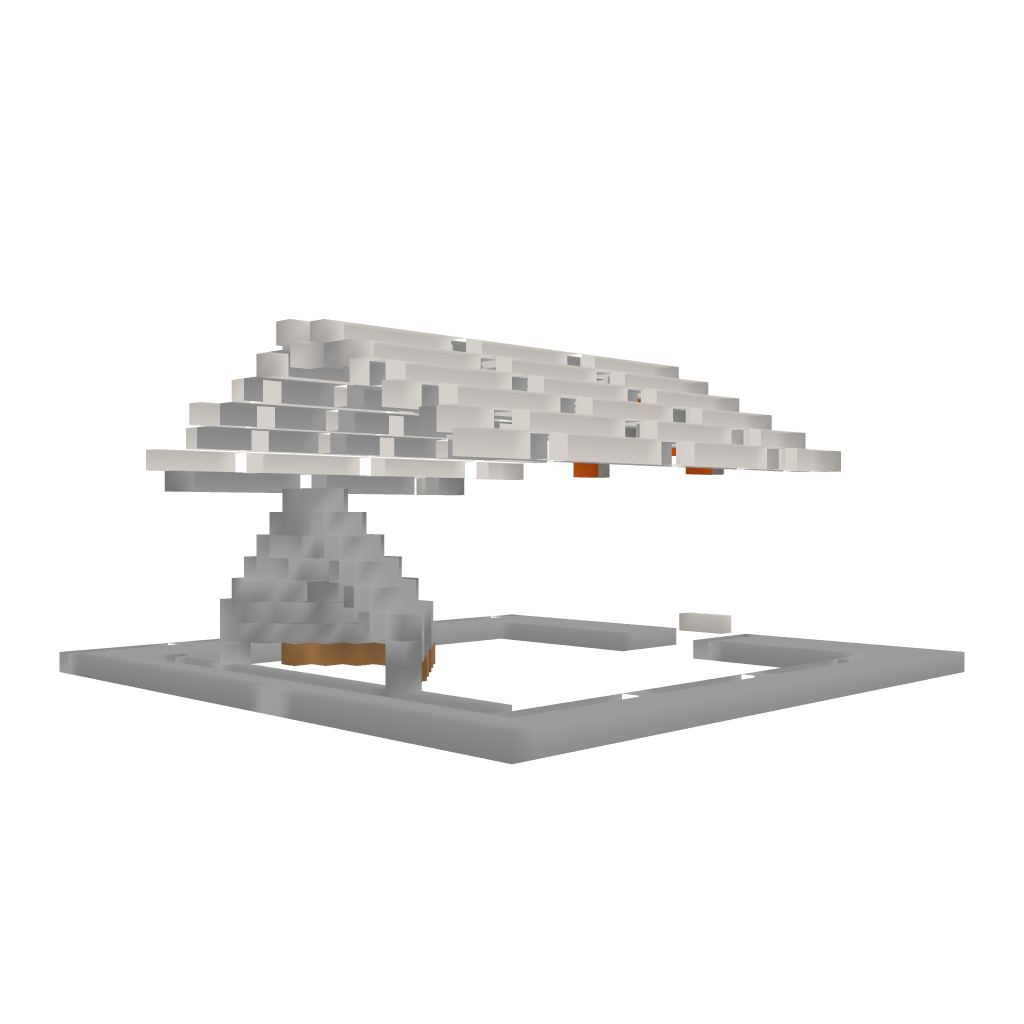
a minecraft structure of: Standard Temple of quartz